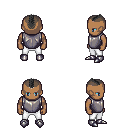
a pixel art fantasy rpg character, male body template, human, dark skin, steel chest armor, white pants, gray short mohawk hairstyle, metal boots, four views (front, back, left, right), 2x2 character sprite sheet, small pixel art, hard edges, no anti-aliasing